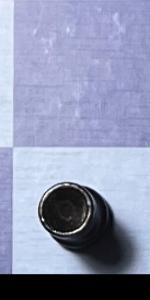
Label: Rook_Black